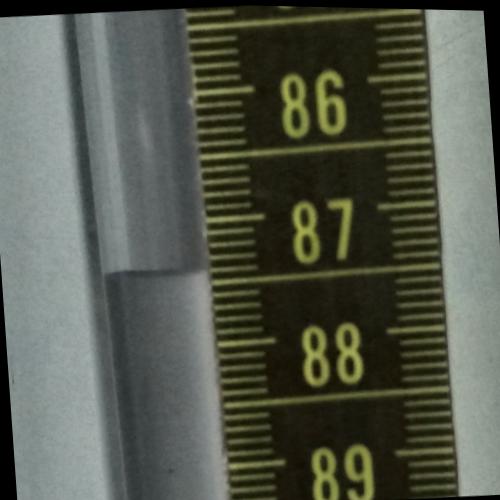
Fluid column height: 87.4 cm